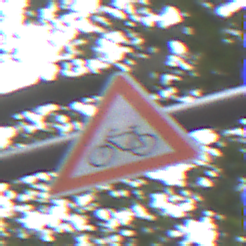
Verkehrszeichen: RadverkehrRechts
Umgebung: Outdoor, Urban
Tageszeit: MorningAfternoon
Wetter: Overcast
Licht: Natural
Jahreszeit: NotSpecified
Kontrast: LowContrast